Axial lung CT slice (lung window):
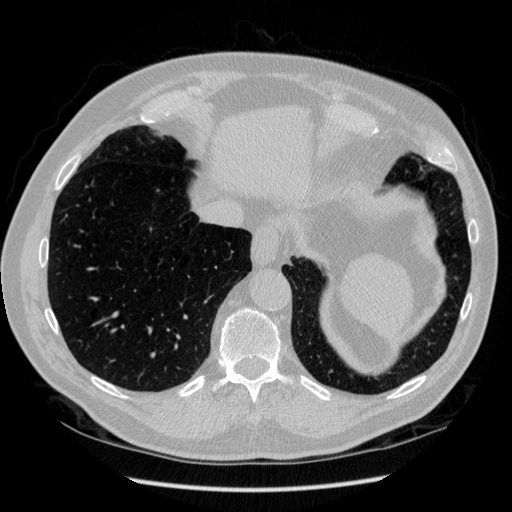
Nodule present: no